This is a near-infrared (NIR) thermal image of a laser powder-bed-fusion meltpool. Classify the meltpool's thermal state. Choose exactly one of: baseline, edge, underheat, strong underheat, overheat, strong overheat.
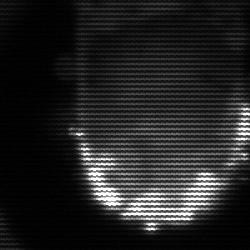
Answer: baseline